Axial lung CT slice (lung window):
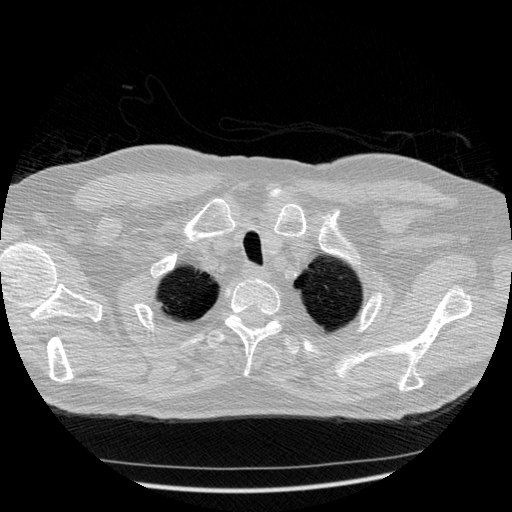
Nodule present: no